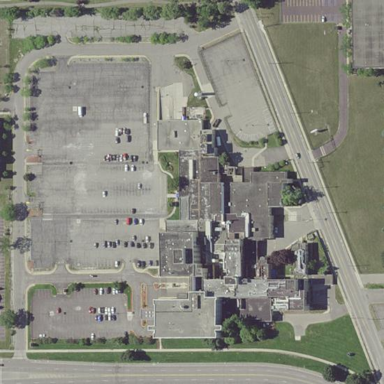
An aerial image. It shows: Healthcare facility identified as hospital.